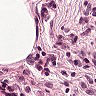
Metastatic tissue present: no